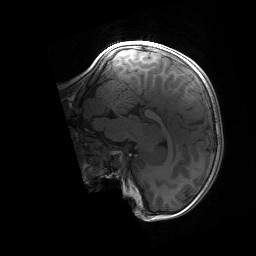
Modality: T1w
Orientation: sagittal
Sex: male
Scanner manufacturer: siemens
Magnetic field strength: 3 T
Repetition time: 1.9 s
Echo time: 0.00243 s